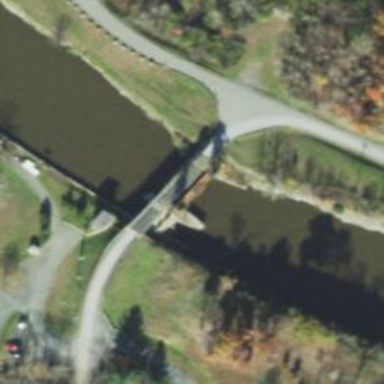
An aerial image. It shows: Lock gate along waterway.